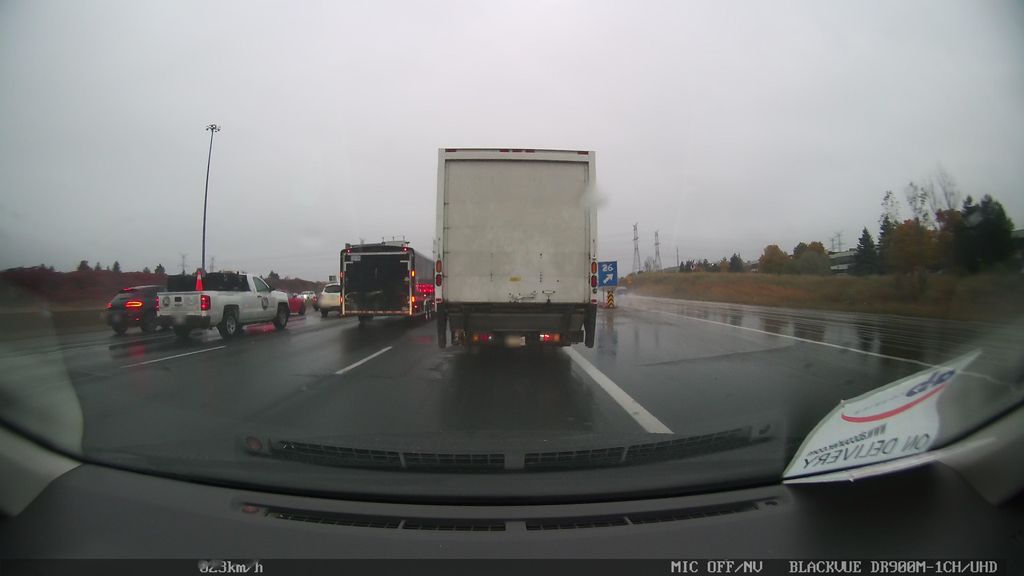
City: toronto